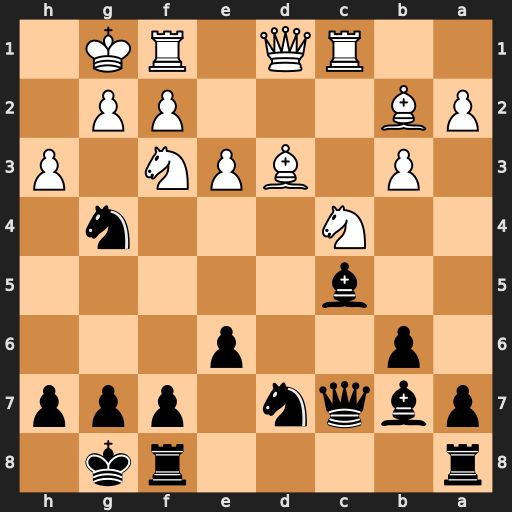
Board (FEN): r4rk1/pbqn1ppp/1p2p3/2b5/2N3n1/1P1BPN1P/PB3PP1/2RQ1RK1
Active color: b
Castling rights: -
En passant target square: -
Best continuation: Bxf3 hxg4 Bxd1